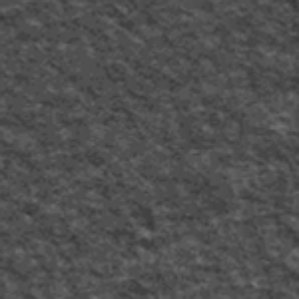
Label: frost